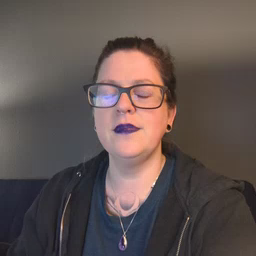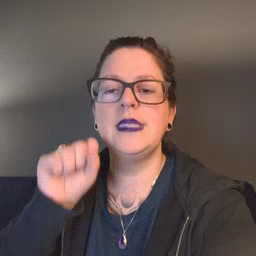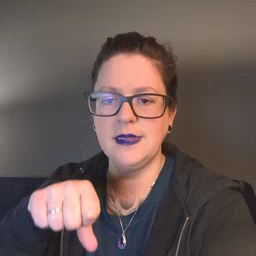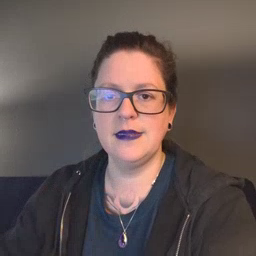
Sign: yes